Field crop: maize
Growth stage: 2
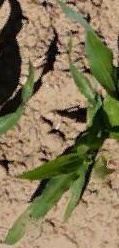
Species: maize